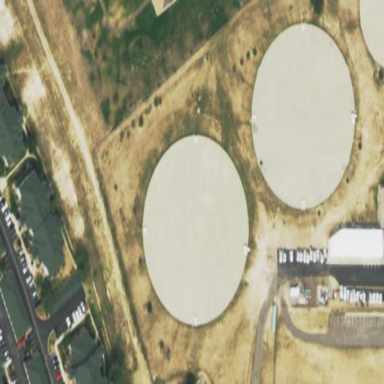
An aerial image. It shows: Building with man-made water storage tank.